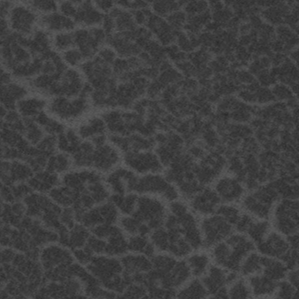
Label: frost